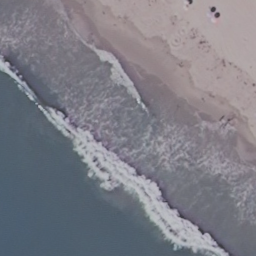
Label: beach